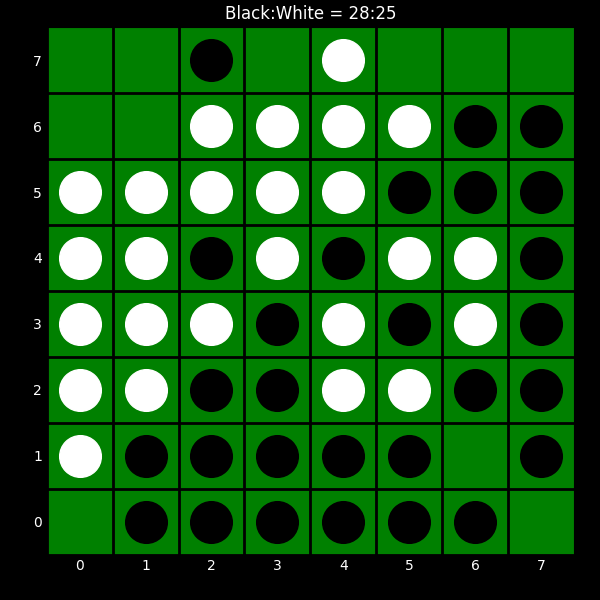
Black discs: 28
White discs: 25